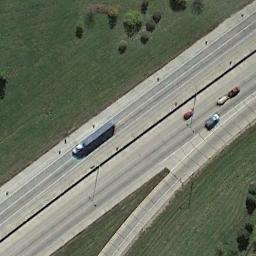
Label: freeway